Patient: sex M, age 57
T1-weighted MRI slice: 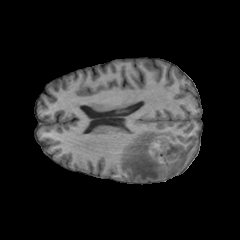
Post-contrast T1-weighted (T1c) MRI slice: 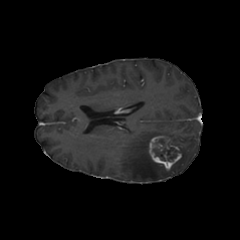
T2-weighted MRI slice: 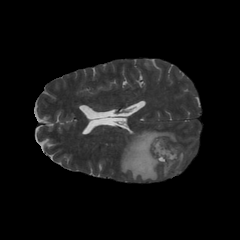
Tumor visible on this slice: yes
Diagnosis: Glioblastoma, IDH-wildtype
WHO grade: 4